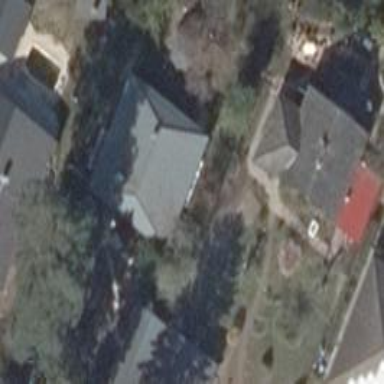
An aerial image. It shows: Simple house.